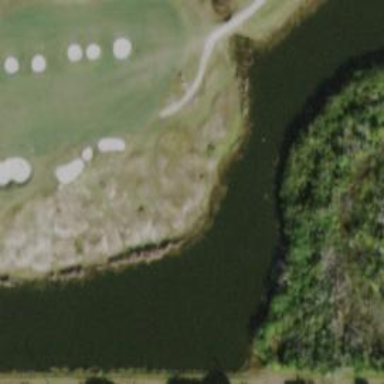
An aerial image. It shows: Water hazard in golf course. The hazard is natural water feature.